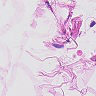
Metastatic tissue present: no